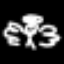
Label: angel